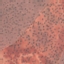
Label: PermanentCrop